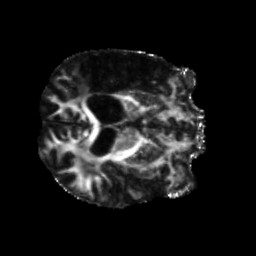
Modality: FA
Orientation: axial
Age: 47
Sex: male
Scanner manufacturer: siemens
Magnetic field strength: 3 T
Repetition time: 5.25 s
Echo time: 0.08 s